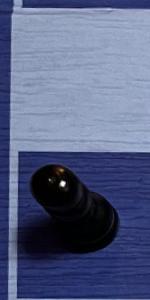
Label: Pawn_Black